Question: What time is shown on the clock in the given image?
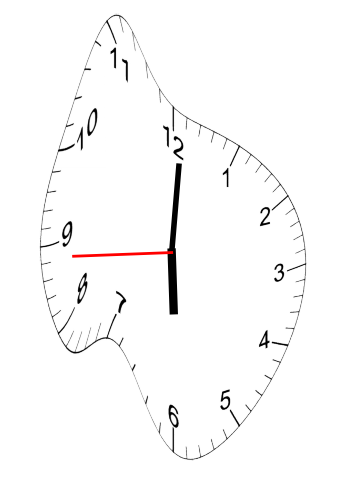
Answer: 06:00:44